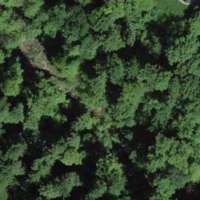
EUNIS habitat code: 44
Species observed at this site:
Asplenium scolopendrium